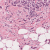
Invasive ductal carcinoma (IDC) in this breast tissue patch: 1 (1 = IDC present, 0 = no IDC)